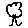
Label: tree